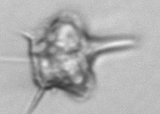
Label: Amylax